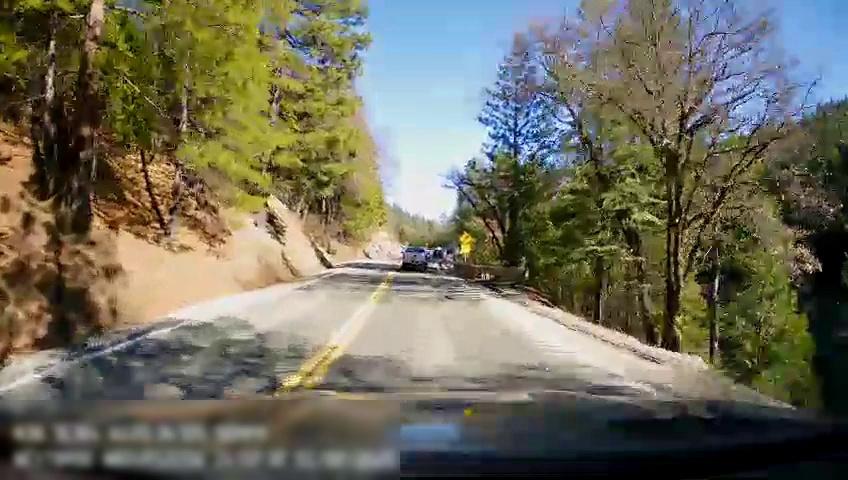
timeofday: Day
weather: Sunny
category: Drivable Space
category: Drivable Space
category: Vehicles | Truck
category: Lanes | Opposite Lane
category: Lanes | Current Lane
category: Lanes | Opposite Lane
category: Lanes | Current Lane
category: Traffic | Signs
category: Traffic | Signs